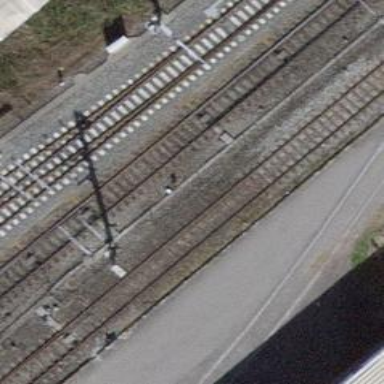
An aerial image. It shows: Railway track with contact line for electrification.